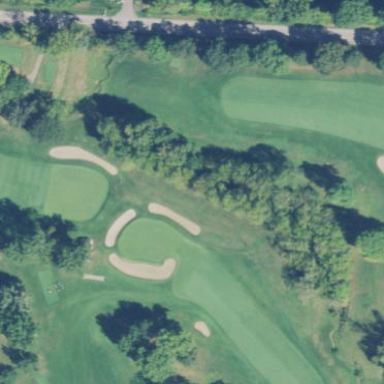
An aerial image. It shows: Scenic golf fairway.